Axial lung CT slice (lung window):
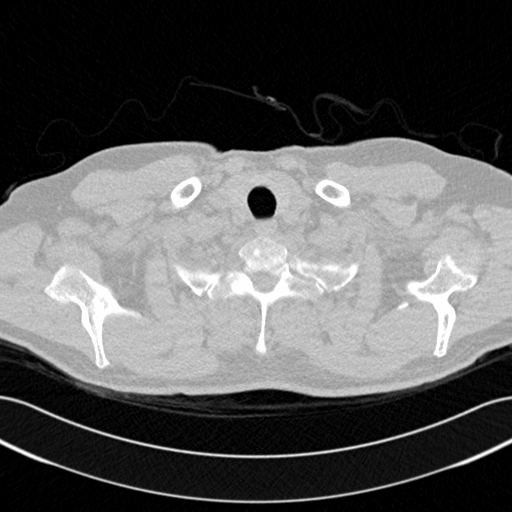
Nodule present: no